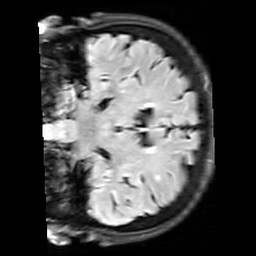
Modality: FLAIR
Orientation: coronal
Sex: female
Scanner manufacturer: siemens
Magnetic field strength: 3 T
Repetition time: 10 s
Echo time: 0.09 s